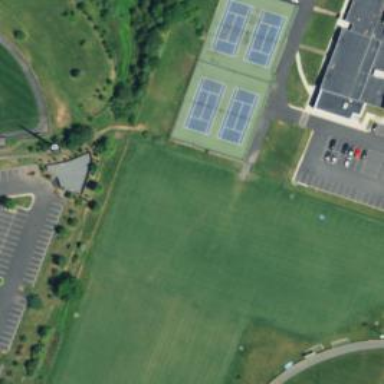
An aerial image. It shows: Tennis court on the leisure land pitch.